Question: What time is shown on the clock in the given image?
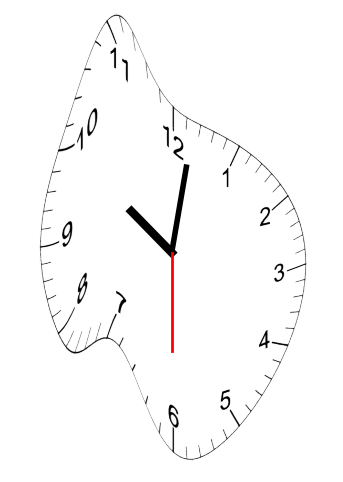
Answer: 10:01:30